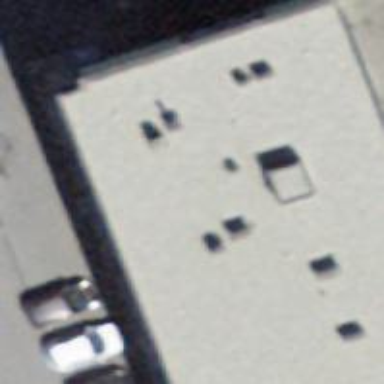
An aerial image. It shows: Convenience shop.